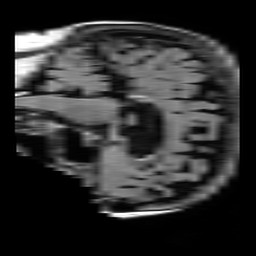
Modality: FLAIR
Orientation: sagittal
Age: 72
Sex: female
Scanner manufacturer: philips
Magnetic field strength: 1.5 T
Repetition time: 10 s
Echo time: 0.11 s